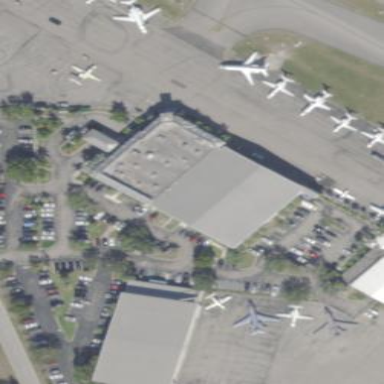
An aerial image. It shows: Hangar building located at airport.